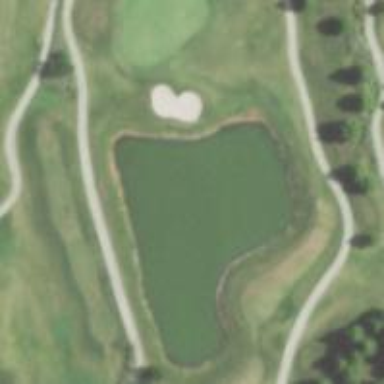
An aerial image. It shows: Water hazard on golf course. The hazard is natural water feature.